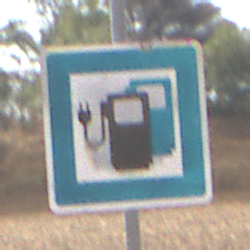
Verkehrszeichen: LadestationFuerElektrofahrzeuge
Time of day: MorningAfternoon
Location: Outdoor (Nature)
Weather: PartlyCloudy
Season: NotSpecified
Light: Natural